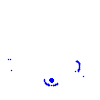
Particle: electron